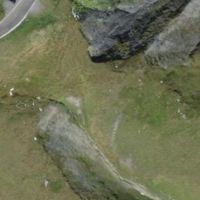
EUNIS habitat code: 26
Species observed at this site:
Campanula thyrsoides